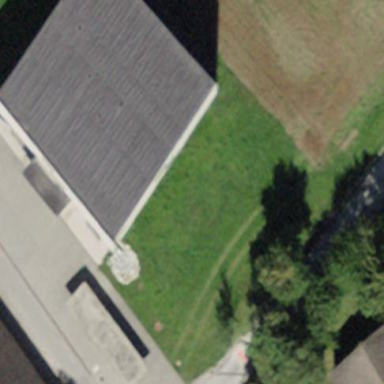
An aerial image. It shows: School building.